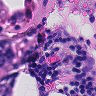
Metastatic tissue present: no